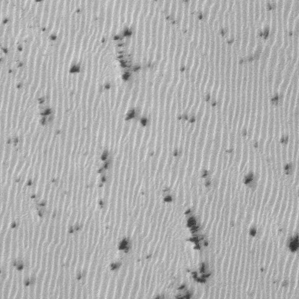
Label: frost